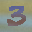
Label: 3